Interaction volume radius: 10 \u00c5
Interaction volume height: 20 \u00c5
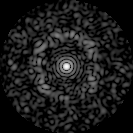
Disorder parameter: 0.8019